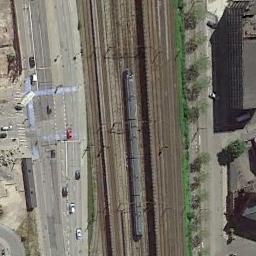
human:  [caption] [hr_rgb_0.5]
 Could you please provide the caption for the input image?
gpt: There are many trees in the middle of the two railways .

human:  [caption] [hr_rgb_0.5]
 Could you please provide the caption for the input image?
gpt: The railway is next to some trees and houses .

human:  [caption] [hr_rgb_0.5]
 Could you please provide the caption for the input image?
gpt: These railways are between some buildings and a road and two trains are on the railways .

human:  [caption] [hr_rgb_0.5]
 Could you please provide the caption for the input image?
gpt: There are several buildings beside the railway .

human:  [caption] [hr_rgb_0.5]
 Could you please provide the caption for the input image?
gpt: There are some buildings beside the railway with one black train .